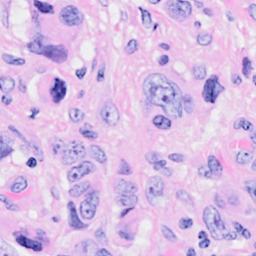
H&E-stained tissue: Breast